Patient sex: M
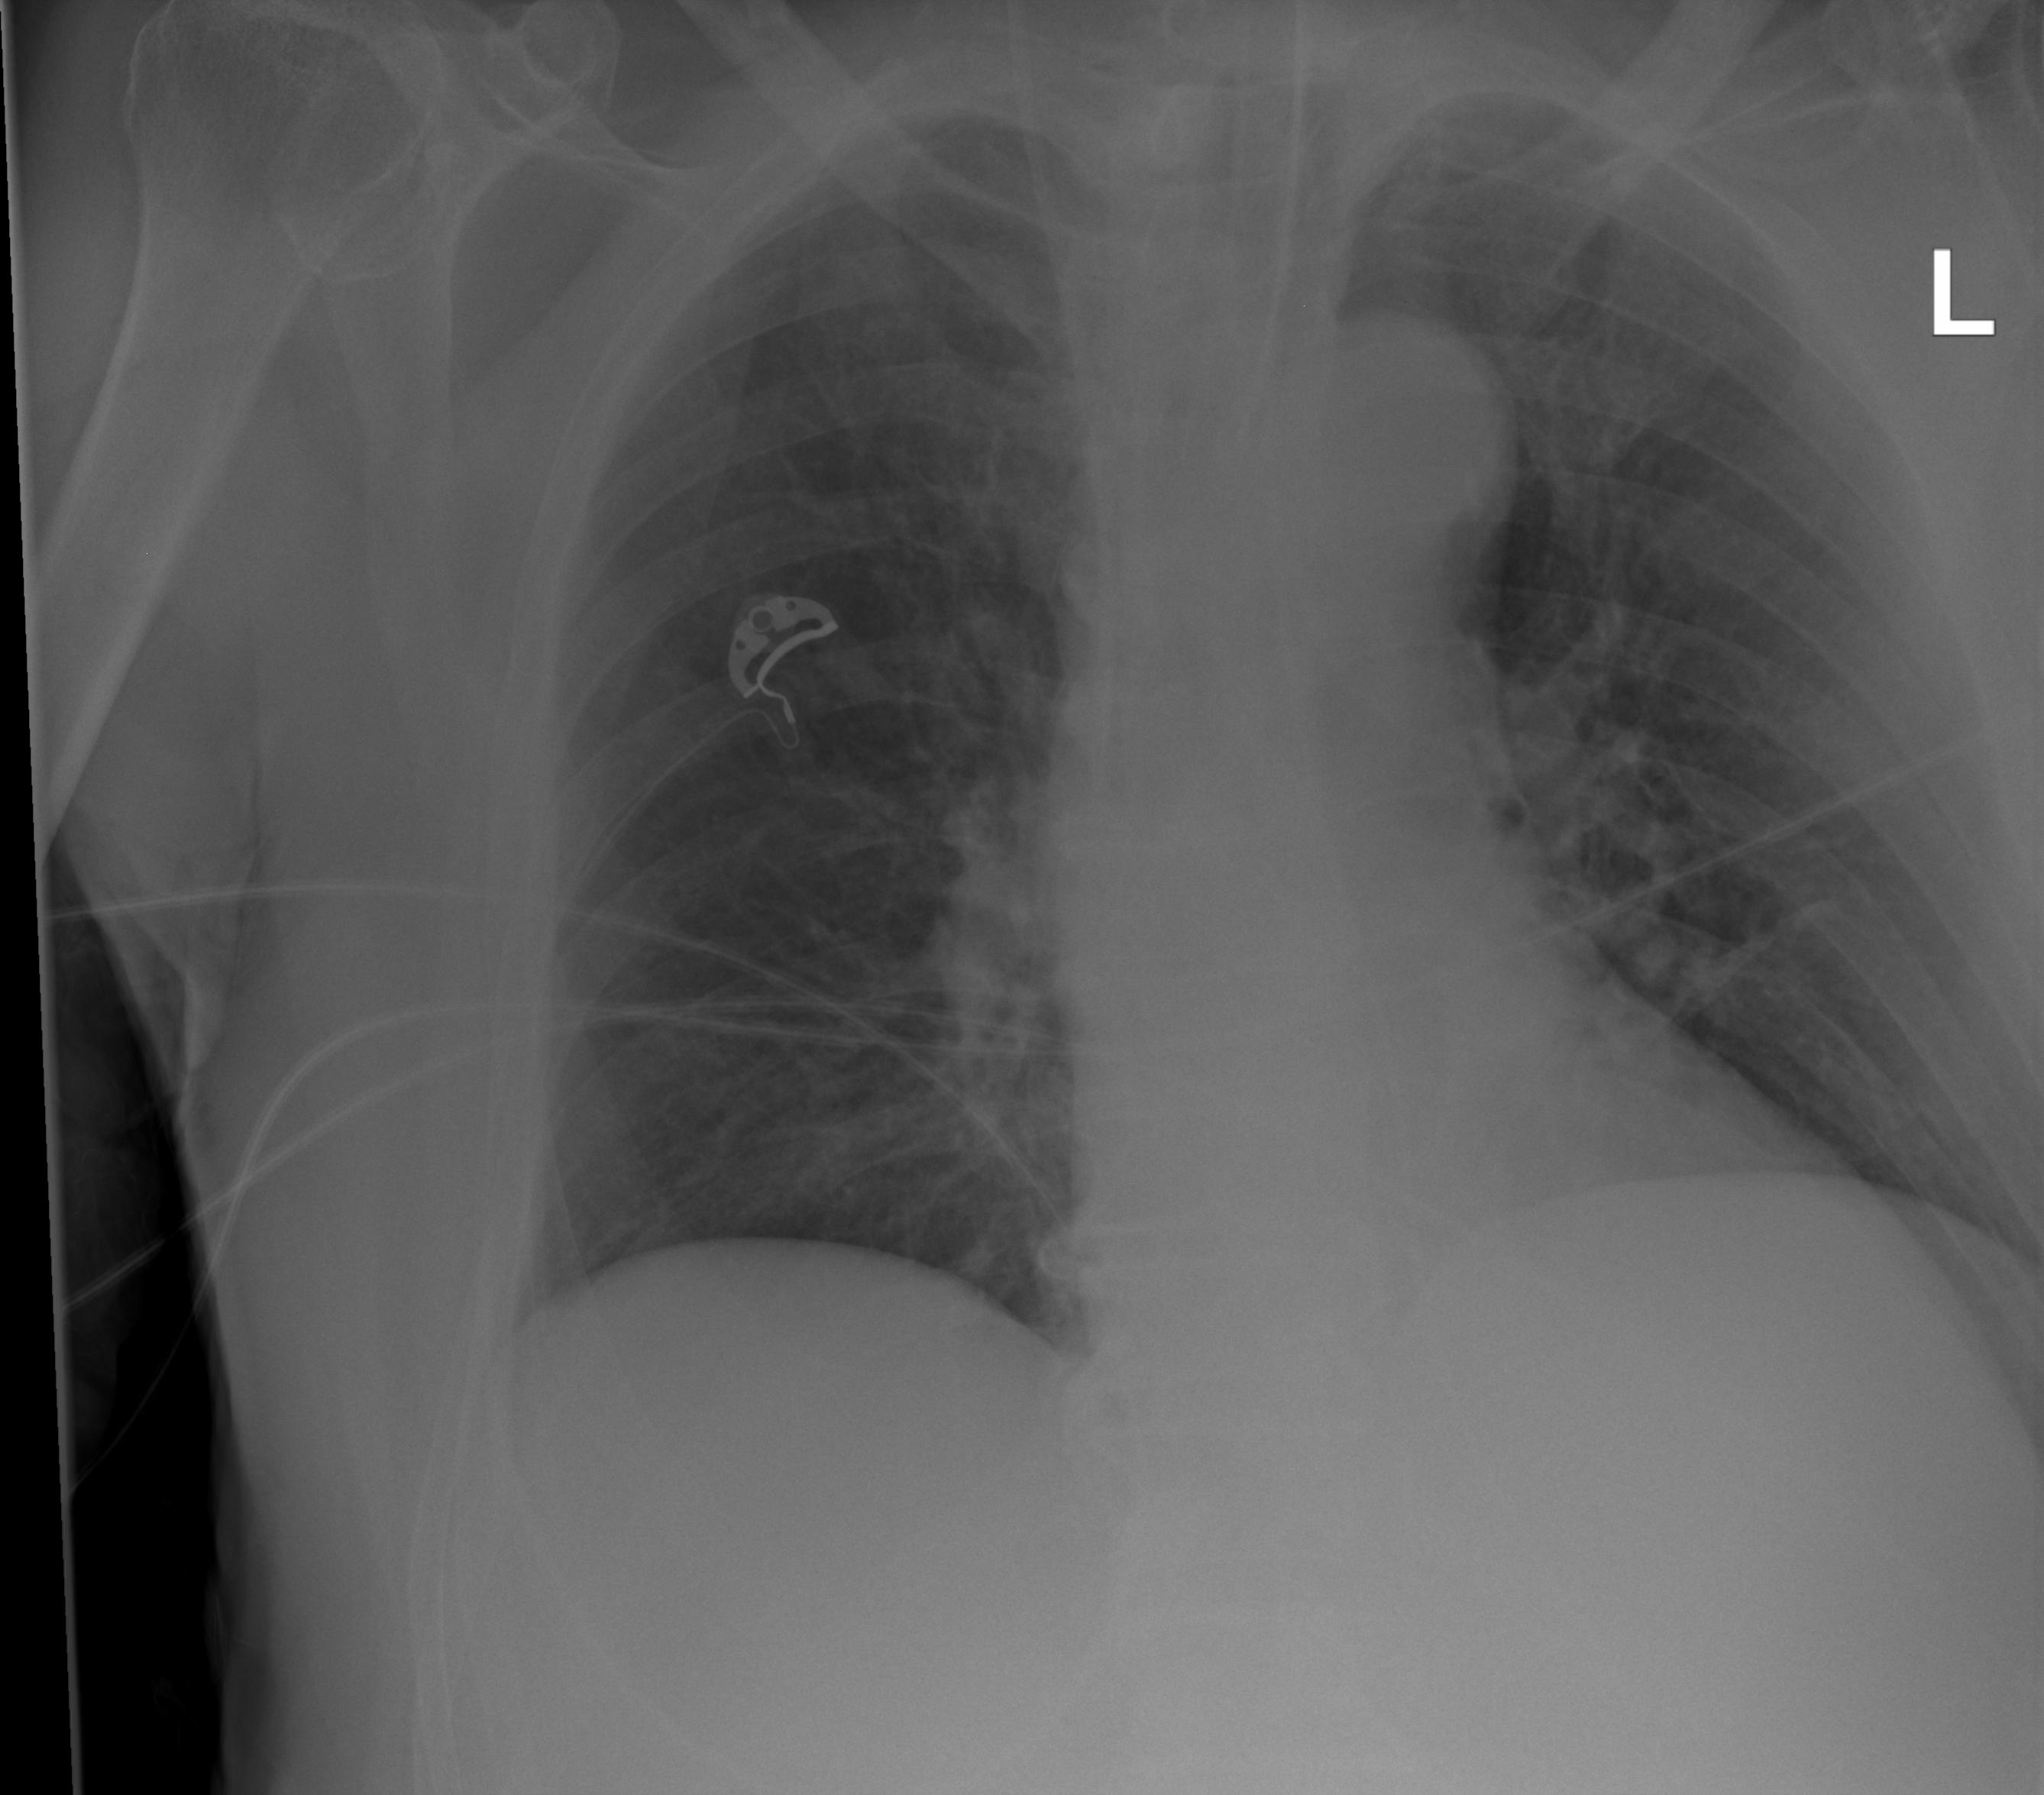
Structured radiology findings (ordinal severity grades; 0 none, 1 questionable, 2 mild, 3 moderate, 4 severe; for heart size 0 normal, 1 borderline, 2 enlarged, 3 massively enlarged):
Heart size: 0
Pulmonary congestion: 0
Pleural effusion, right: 0
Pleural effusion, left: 0
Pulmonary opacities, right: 0
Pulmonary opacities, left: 0
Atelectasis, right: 2
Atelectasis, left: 2